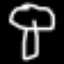
Label: mushroom